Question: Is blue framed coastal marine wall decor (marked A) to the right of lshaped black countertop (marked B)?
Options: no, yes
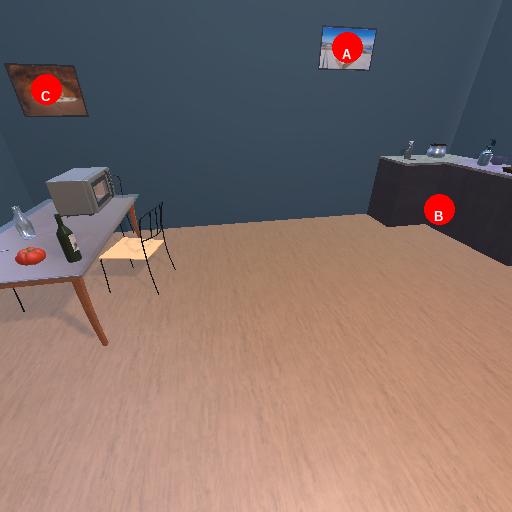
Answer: no